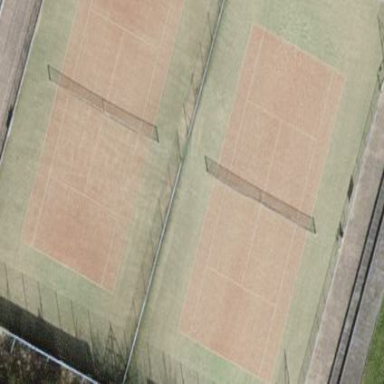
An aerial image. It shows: Tennis court on pitch.